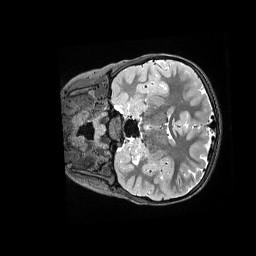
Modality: T2w
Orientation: coronal
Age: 8
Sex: male
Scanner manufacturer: siemens
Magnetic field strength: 3 T
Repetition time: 3.2 s
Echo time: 0.564 s